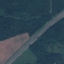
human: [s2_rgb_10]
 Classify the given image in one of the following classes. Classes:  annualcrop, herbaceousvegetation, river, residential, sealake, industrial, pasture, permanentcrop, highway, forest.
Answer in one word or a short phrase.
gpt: Highway